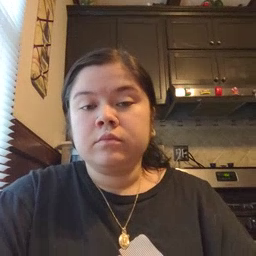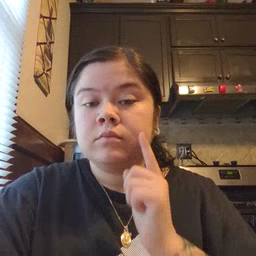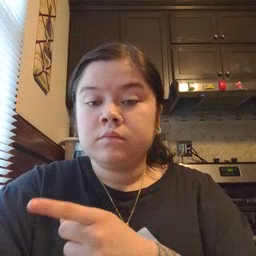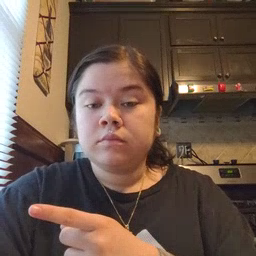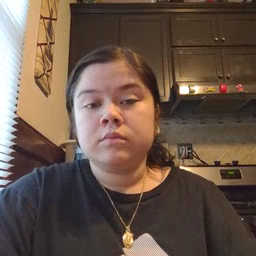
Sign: hesheit